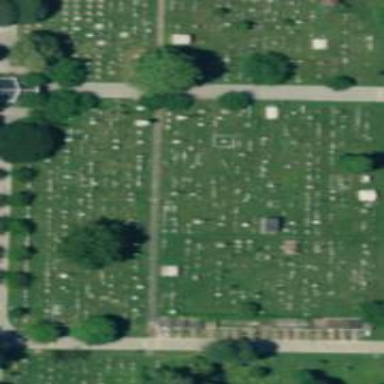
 featuring old graves and historic tombs."